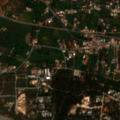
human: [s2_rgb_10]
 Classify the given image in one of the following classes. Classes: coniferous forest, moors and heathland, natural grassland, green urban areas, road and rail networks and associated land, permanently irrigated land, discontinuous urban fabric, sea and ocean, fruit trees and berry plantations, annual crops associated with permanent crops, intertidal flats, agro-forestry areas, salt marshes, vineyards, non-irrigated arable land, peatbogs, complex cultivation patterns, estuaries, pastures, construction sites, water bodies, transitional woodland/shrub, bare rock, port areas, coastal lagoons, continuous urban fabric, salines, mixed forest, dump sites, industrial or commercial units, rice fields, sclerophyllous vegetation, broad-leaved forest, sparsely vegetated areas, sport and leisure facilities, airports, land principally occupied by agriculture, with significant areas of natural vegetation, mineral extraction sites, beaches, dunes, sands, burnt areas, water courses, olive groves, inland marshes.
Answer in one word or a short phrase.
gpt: discontinuous urban fabric, sport and leisure facilities, annual crops associated with permanent crops, complex cultivation patterns, coniferous forest